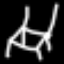
Label: chair